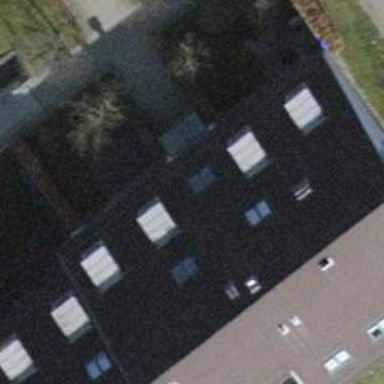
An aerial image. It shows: View of apartment building.